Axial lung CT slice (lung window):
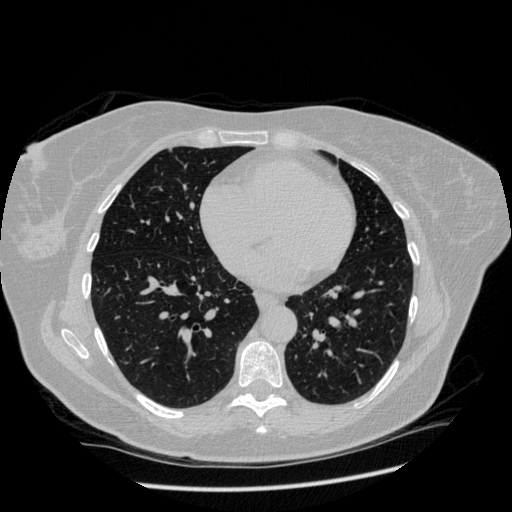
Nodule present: no